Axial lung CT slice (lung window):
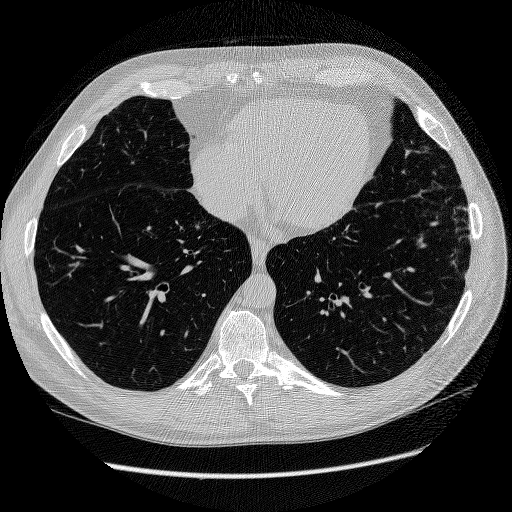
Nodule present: no